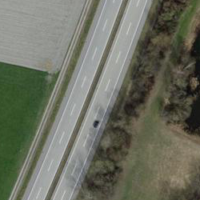
EUNIS habitat code: 57
Species observed at this site:
Linaria vulgaris